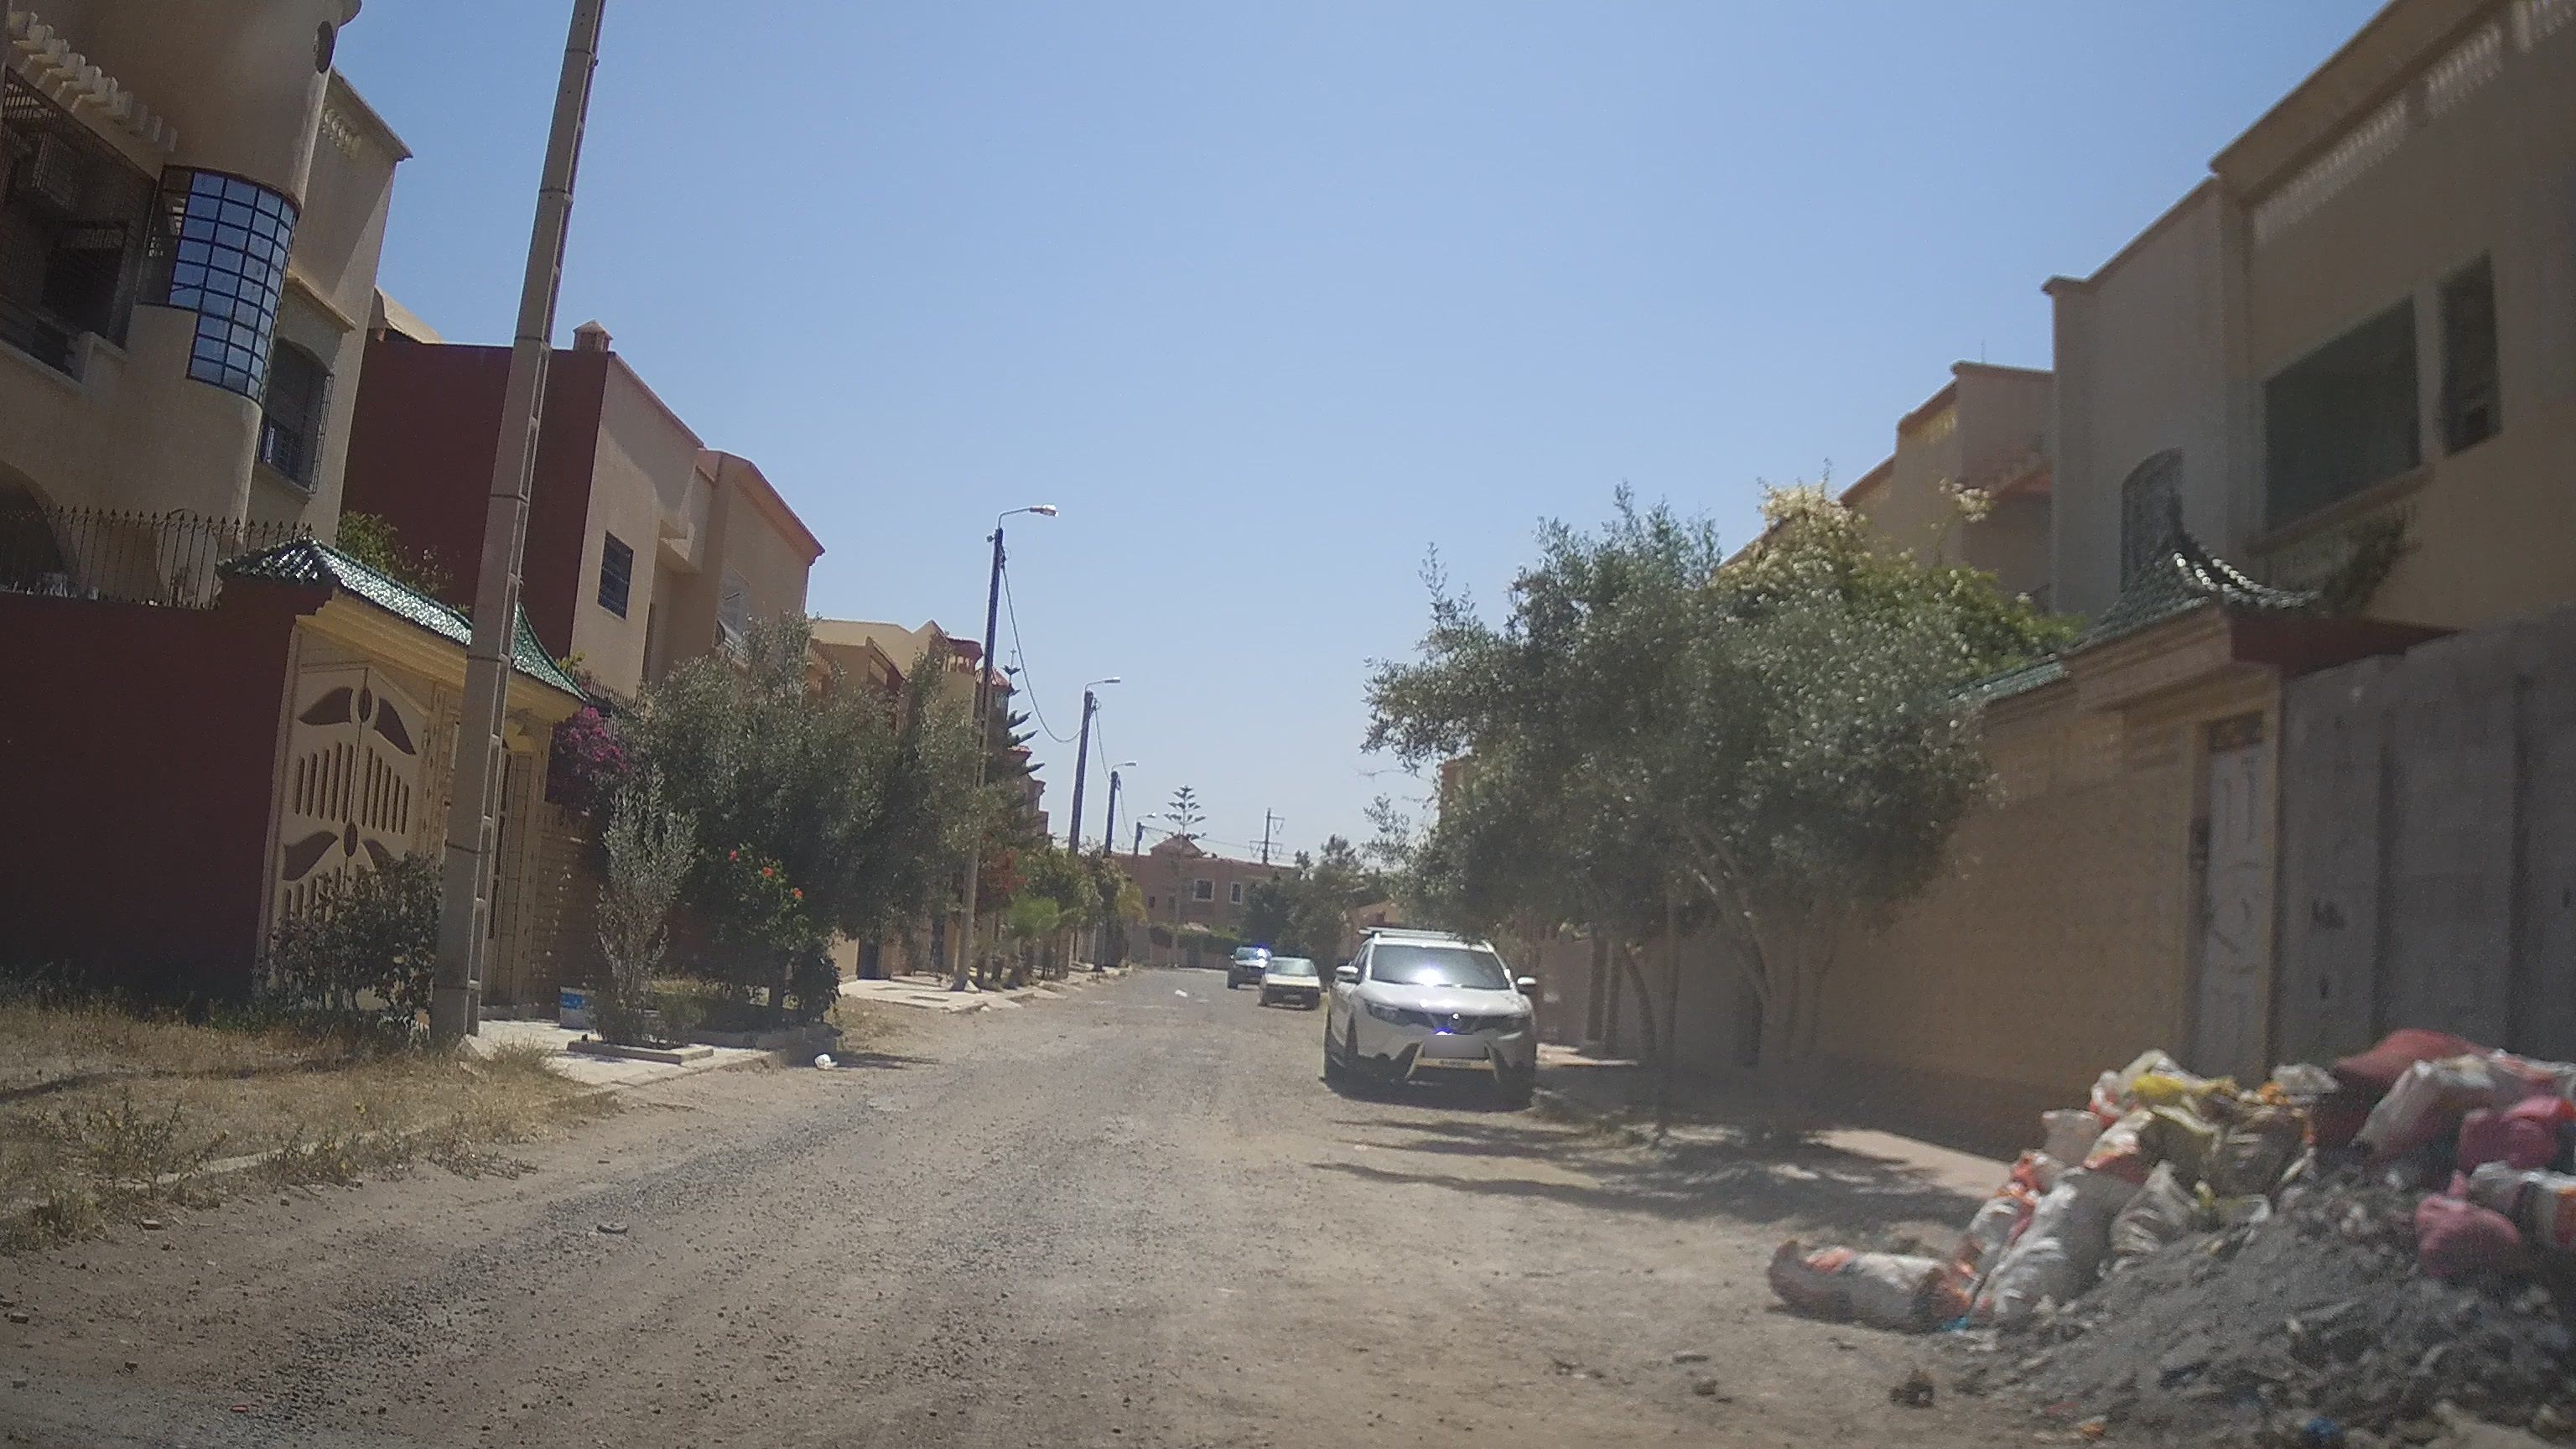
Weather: clear
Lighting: day
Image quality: good
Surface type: walking surface
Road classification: residential, track
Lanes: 2.0
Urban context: urban centre
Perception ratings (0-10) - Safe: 3.1, Lively: 5.42, Beautiful: 1.99, Boring: 8.38, Depressing: 9.18, Wealthy: 3.31